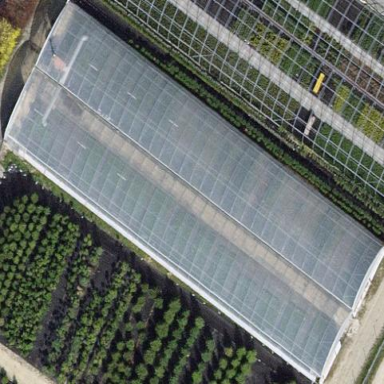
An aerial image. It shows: Greenhouse.